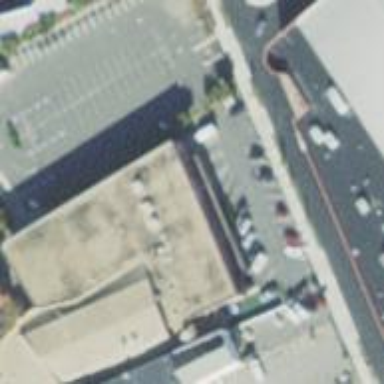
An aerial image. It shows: Part of the building is designated for commercial use.